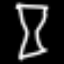
Label: hourglass